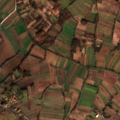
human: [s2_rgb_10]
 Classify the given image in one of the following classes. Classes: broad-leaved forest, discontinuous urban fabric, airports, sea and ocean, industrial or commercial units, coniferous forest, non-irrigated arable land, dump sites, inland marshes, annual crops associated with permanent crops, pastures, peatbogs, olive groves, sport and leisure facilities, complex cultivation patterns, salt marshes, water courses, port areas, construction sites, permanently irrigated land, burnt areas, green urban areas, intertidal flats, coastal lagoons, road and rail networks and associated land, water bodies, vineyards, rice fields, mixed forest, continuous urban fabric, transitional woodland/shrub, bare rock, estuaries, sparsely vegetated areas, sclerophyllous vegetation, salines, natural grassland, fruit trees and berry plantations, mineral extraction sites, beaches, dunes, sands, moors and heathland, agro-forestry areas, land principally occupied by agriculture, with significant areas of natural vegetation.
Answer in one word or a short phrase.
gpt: discontinuous urban fabric, complex cultivation patterns, land principally occupied by agriculture, with significant areas of natural vegetation